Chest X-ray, PA view. Patient: 57 years old, sex F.
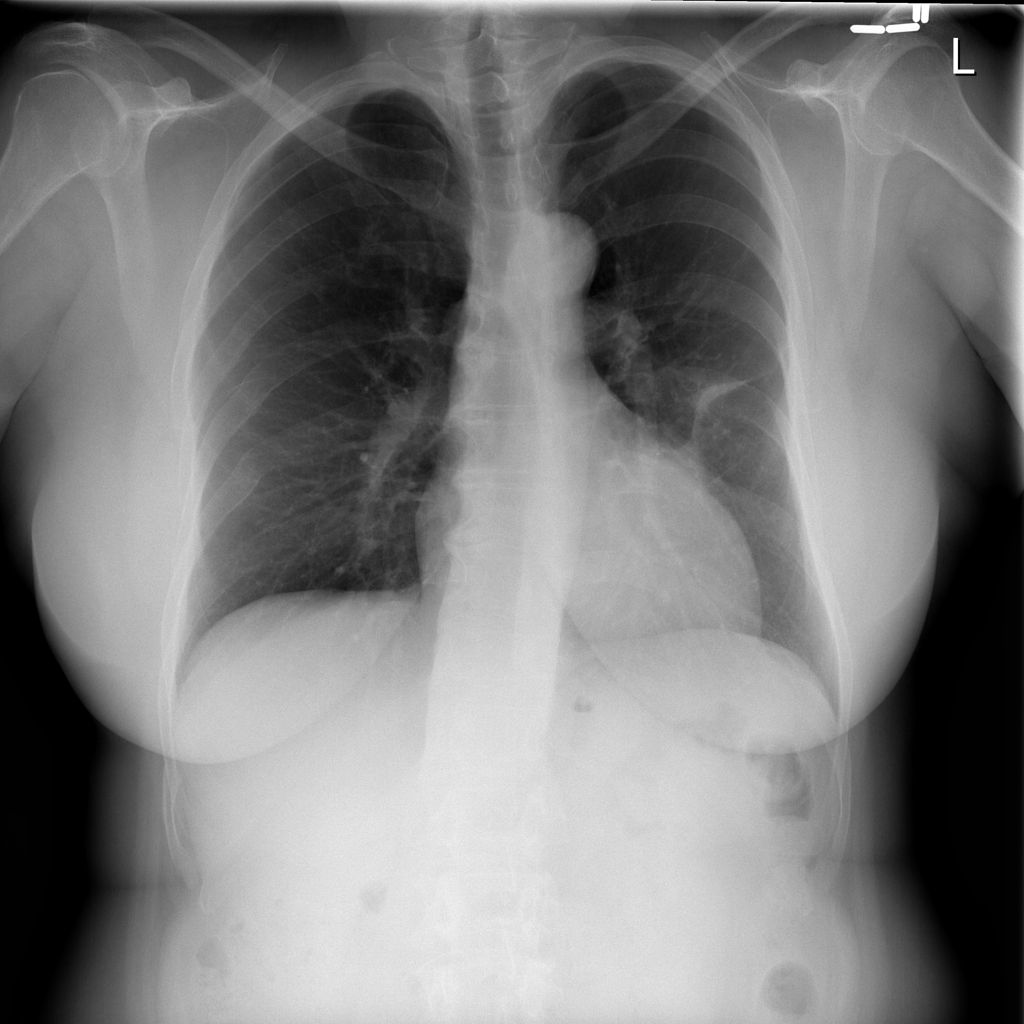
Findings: No Finding